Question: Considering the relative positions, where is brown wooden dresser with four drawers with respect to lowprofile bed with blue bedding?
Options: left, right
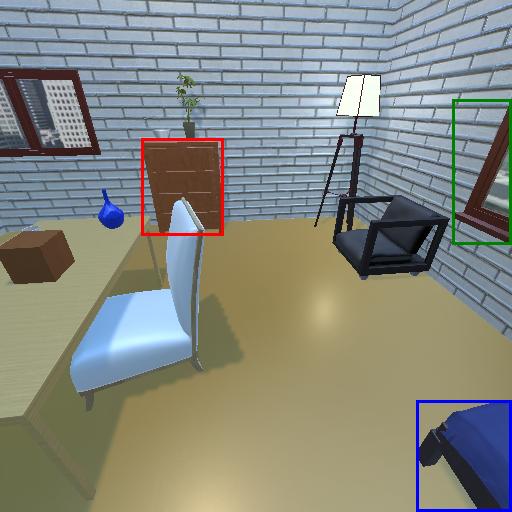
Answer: left